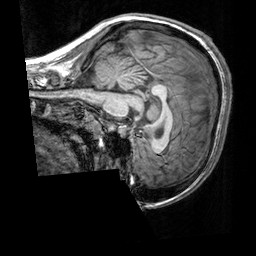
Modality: T1w
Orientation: sagittal
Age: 20
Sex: female
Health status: healthy
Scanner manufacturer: siemens
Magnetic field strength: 3 T
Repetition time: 2.3 s
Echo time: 0.00303 s